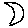
Label: moon